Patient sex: F
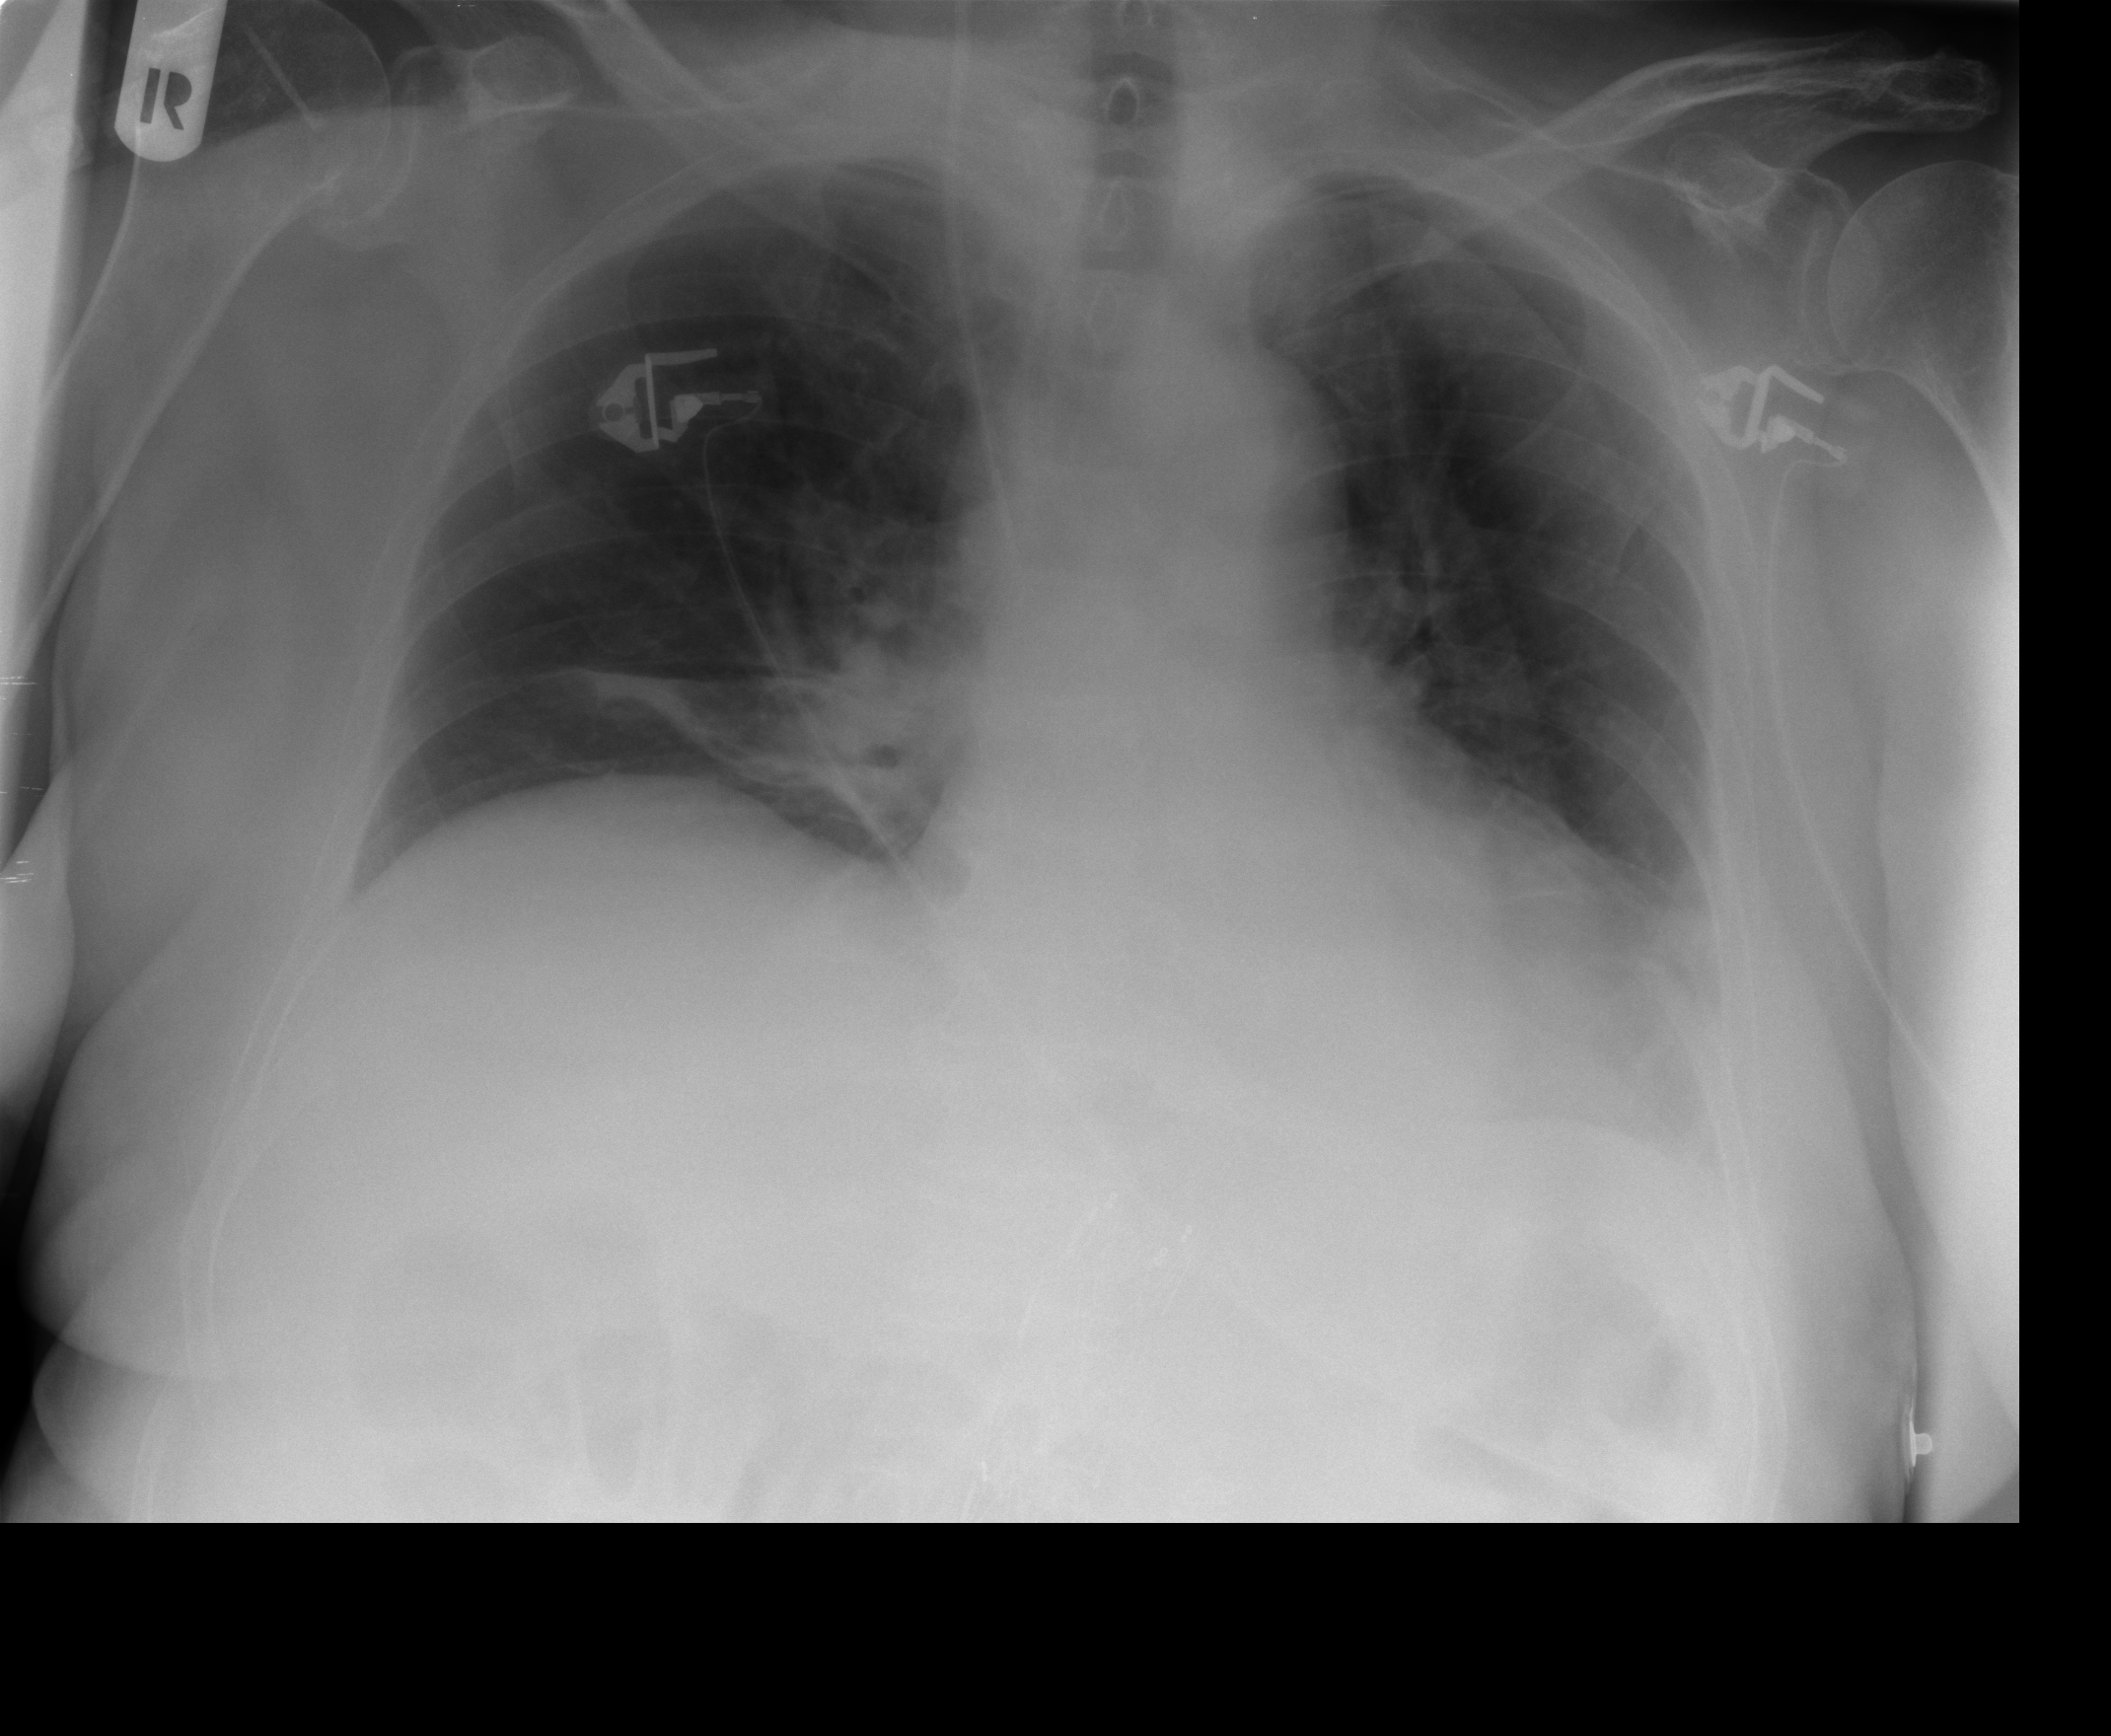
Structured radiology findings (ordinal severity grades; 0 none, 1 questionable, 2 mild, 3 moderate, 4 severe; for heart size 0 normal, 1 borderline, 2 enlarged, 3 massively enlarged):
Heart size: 1
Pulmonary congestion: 0
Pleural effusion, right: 0
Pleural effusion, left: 2
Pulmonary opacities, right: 0
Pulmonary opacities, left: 0
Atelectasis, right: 2
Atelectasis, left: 2